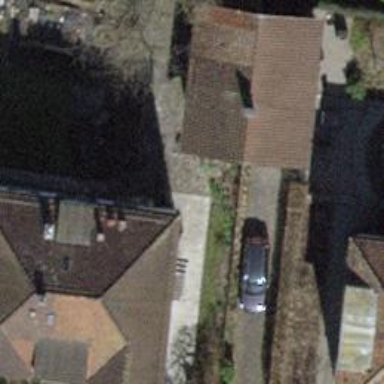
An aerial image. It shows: Building with tile roof.